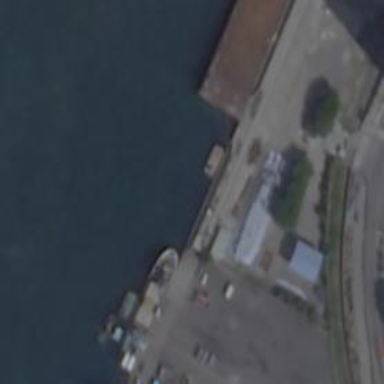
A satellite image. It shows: Man-made pier.